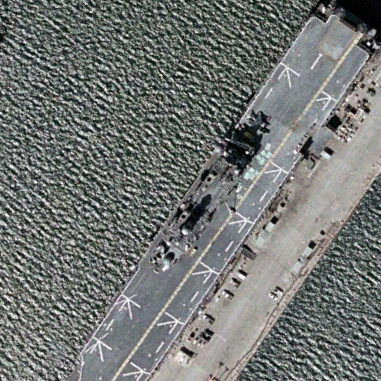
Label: assault